Field crop: tomato
Growth stage: 1
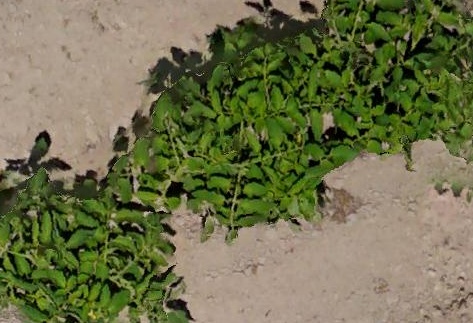
Species: tomato